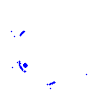
Particle: electron